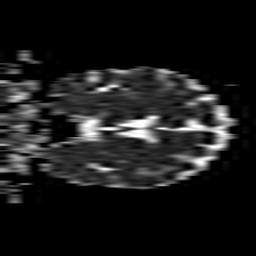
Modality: ADC
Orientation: coronal
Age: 52
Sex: female
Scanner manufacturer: philips
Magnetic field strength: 1.5 T
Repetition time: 3.403 s
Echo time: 0.06922 s